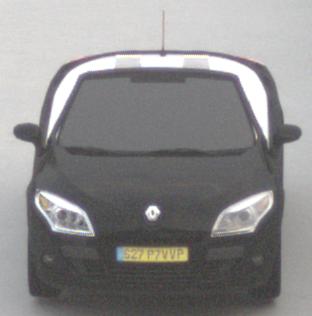
Make: Renault
Model: Mégane Coupé-Cabriolet 1.6 16V 110
Detailed model: Mégane (III) Coupé-Cabriolet
Model produced from: 2010/06
Model produced until: 2013/03
Doors: 2
Color: black
Road condition: dry road
Daytime: morning or afternoon
Contrast: low contrast